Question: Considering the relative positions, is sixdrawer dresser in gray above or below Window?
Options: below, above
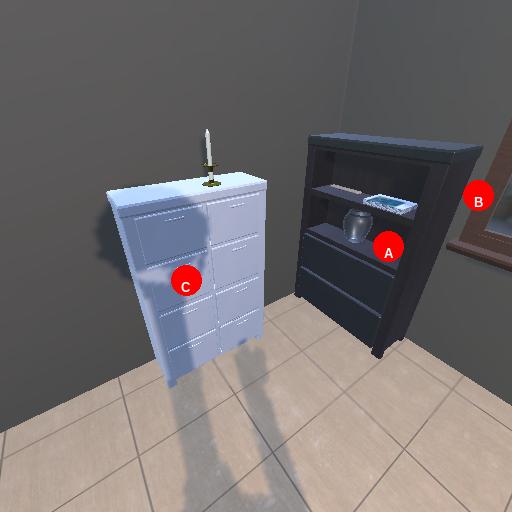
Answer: below